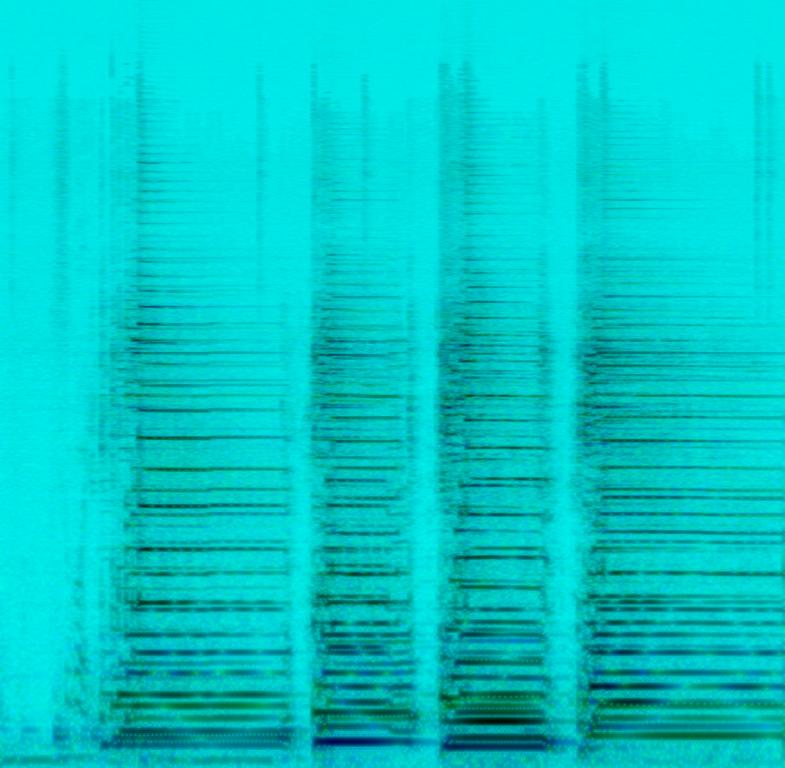
The song is an instrumental. The song is medium tempo with an electric guitar playing chords and strumming rhythm with no other instrumentation. The song is emotional and interesting. The song is probably a demo of a guitar or guitar amplifier. The audio is average quality.